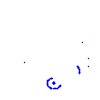
Particle: proton